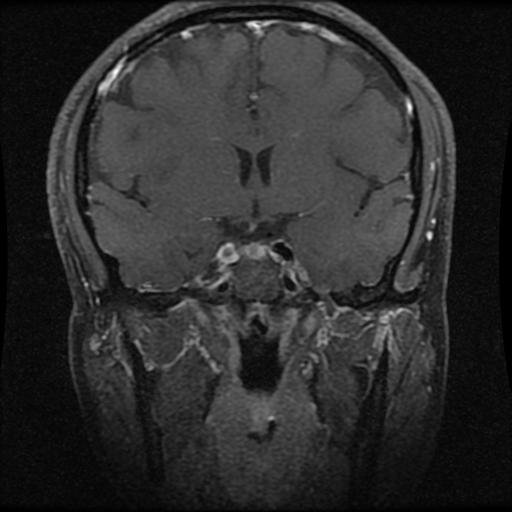
Label: pituitary